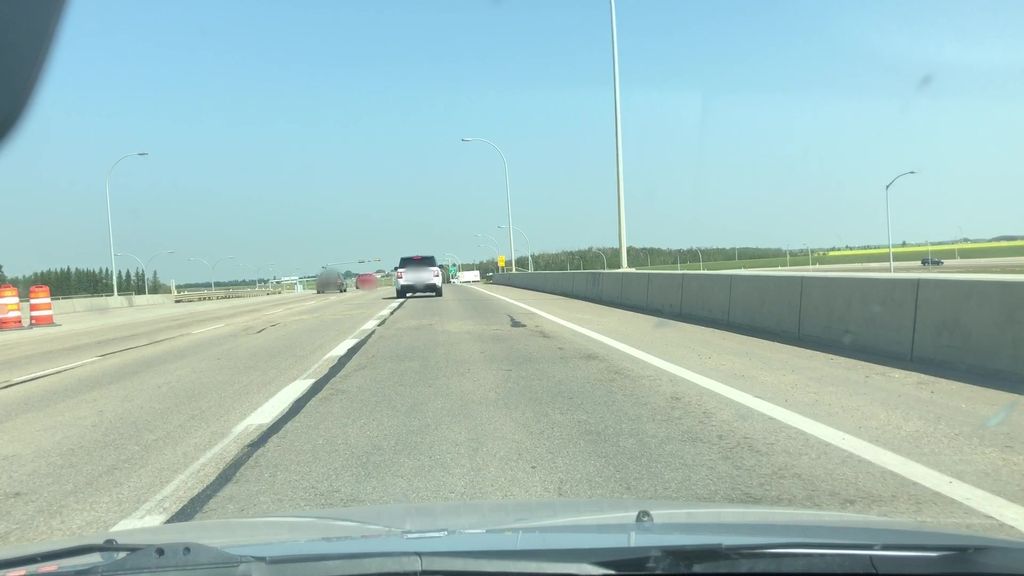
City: edmonton